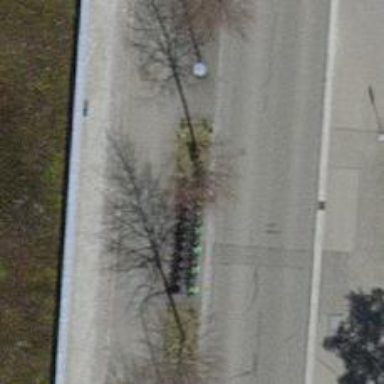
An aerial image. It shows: Bicycle rental service.